Field crop: tomato
Growth stage: 2
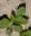
Species: solanum